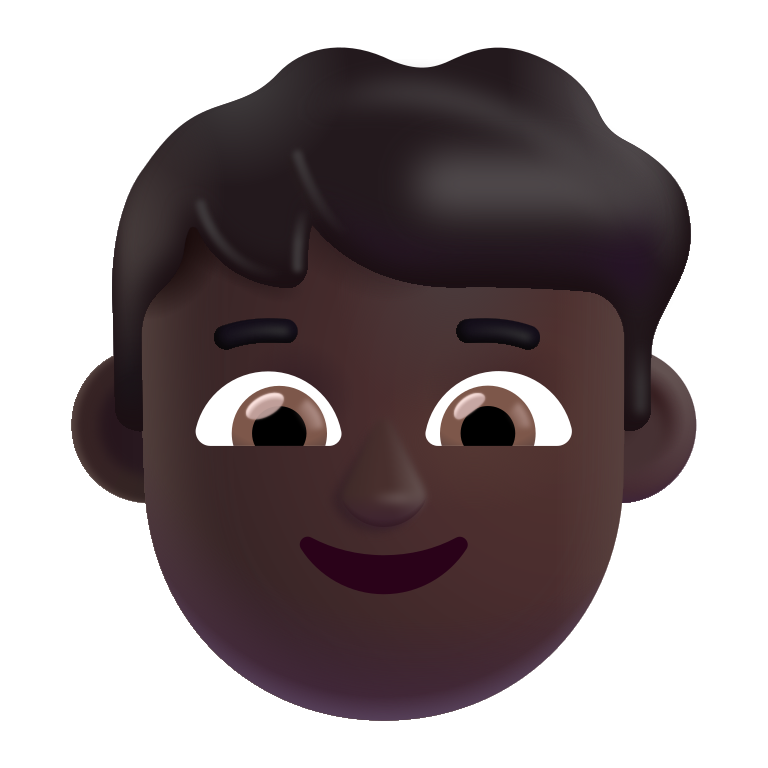
boy color dark